Question: I have implemented an in-line 'UIDatePicker' in a 'UITableView' just like they appear in other iOS apps, for example when creating a new event in Calendar.
While using the app with VoiceOver, the date picker is still accessible after the user selected a date and then closed the date picker by double tapping when on the table view cell. When the date picker hides, VoiceOver highlights the appropriate cell, but if the user then swipes to the right it will select the now hidden 'UIDatePicker' and allow them to interact with it. I expected it to select the next table view cell like it does in Calendar.
I have read on other SO questions that hidden views are still accessible, and in order to prevent that from occurring, you can set the property 'accessibilityElementsHidden' to 'YES' on the container view after you hide the element to let VoiceOver know it's no longer on screen. But this did not work for me. I also read you should post a layout change notification so VoiceOver knows to update to the current UI, but that too didn't work and the hidden view is still accessible.
'UIDatePicker' Note that when the table loads, the hidden date picker is not accessible. So only after it appears then hides is it still accessible.
This is my code to hide the date picker when the user taps the cell:
'''
self.datePicker.hidden = YES;
self.datePicker.alpha = 0.0f;
self.datePickerCell.accessibilityElementsHidden = YES;
self.datePickerCell.contentView.accessibilityElementsHidden = YES;
UIAccessibilityPostNotification(UIAccessibilityLayoutChangedNotification, nil);
'''
And in 'heightForRowAtIndexPath' the 'datePickerCell' height is changed to 0 upon hide. Note that the 'datePicker' is a 'subview' of the 'datePickerCell'.

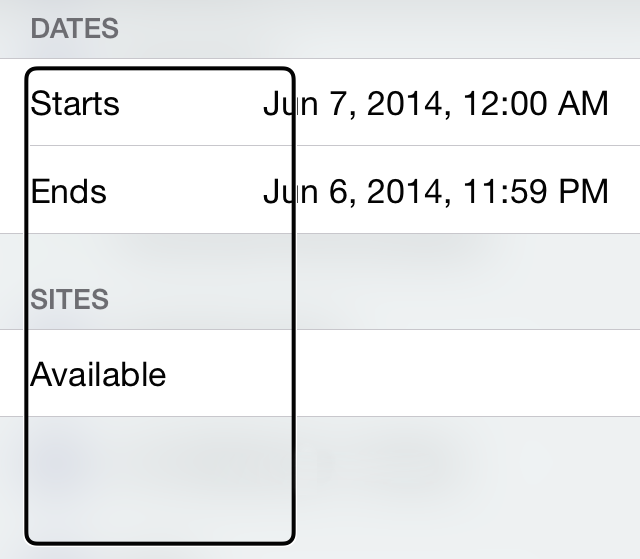
Answer: I tried to replicate your scenario on my own, and came up with something that works well with accessibility. The most important decision in my opinion was to use an for the height of the Date Picker.
This is an overview of the Storyboard I designed:
<URL>
And this is what I did in the ViewController:
'''
@IBOutlet weak var pickerHeightConstraint: NSLayoutConstraint!
var showPicker = false
@IBOutlet weak var datePickerView: UIDatePicker!
override func viewDidLoad() {
super.viewDidLoad()
pickerHeightConstraint.constant = 0
}
override func tableView(_ tableView: UITableView, didSelectRowAt indexPath: IndexPath) {
if indexPath.row == 0 {
showPicker = !showPicker
datePickerView.alpha = showPicker ? 1.0 : 0.0
pickerHeightConstraint.constant = showPicker ? 224 : 0
tableView.beginUpdates()
tableView.endUpdates()
}
}
override func tableView(_ tableView: UITableView, heightForRowAt indexPath: IndexPath) -> CGFloat {
if indexPath.row == 1 {
return pickerHeightConstraint.constant
}
return UITableViewAutomaticDimension
}
'''
Note that I didn't had to mess around with UIAccessibility properties such as 'accessibilityElementsHidden'. Just use the property of the Layout Constraint to manipulate the date picker view element.
You can find a project where I tested this <URL>. A Gif can be found in the README so you can quickly see a short demo - my reputation is not enough for more links.